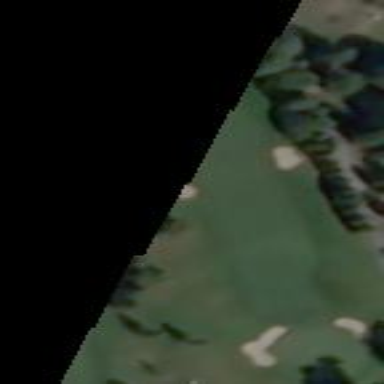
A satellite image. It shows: Grassy area designated as golf fairway.